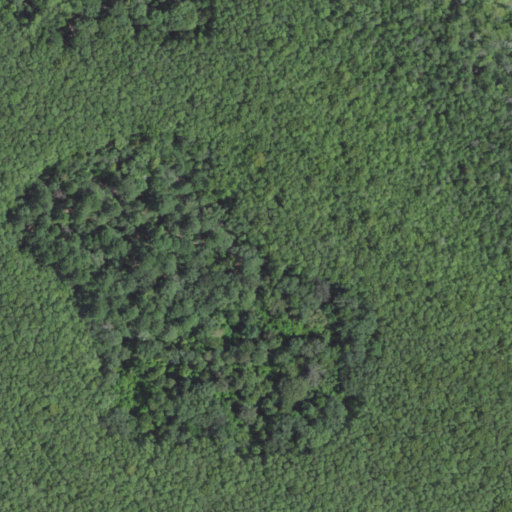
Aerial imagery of island in Louisiana named Peachtree Island containing woody wetlands, mixed forest, and evergreen forest